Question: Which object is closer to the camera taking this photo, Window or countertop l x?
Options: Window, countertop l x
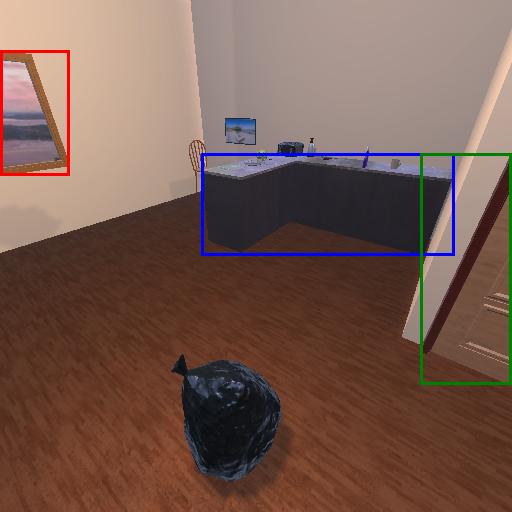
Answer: Window